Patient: sex F, age 71
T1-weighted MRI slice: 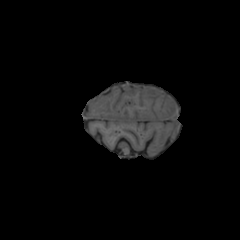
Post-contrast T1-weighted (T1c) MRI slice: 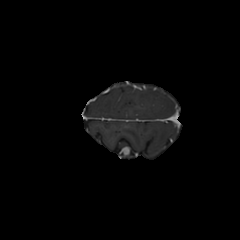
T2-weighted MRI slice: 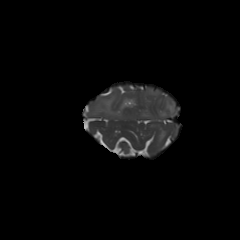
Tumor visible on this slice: yes
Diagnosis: Glioblastoma, IDH-wildtype
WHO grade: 4